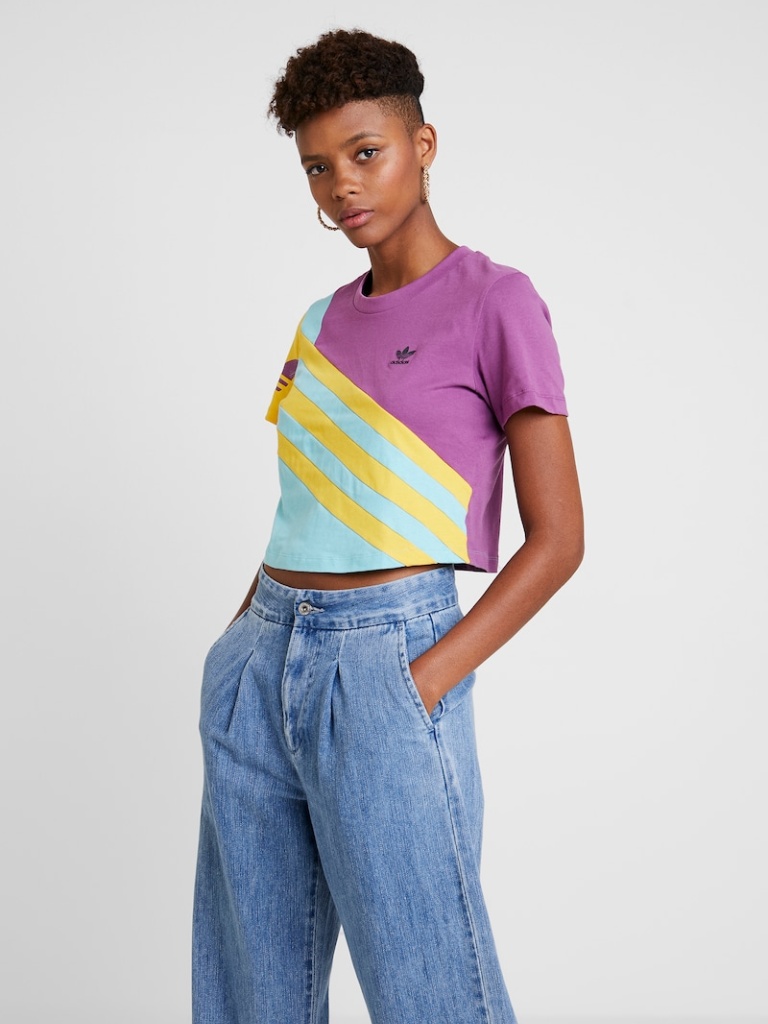
cotton tight short sleeve cropped length Untucked crew t-shirt